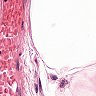
Metastatic tissue present: no